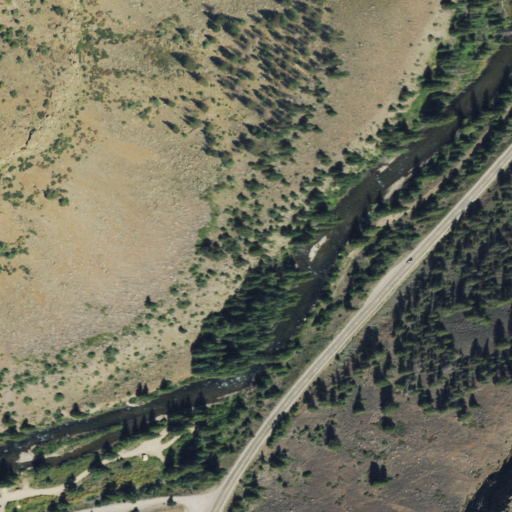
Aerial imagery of gap in Colorado named The Gate containing shrub, evergreen forest, woody wetlands, low intensity development, open development, and medium intensity development